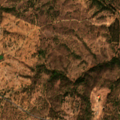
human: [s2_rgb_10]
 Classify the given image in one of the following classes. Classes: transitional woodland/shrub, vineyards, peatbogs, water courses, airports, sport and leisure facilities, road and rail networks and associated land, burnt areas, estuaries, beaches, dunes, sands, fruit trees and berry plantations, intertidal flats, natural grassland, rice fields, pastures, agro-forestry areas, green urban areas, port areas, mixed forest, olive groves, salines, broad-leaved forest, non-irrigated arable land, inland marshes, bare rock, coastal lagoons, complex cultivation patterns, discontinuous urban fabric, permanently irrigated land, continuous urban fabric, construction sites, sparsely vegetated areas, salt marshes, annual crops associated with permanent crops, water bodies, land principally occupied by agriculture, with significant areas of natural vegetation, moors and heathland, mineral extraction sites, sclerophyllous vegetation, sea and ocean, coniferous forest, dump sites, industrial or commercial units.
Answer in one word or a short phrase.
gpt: agro-forestry areas, broad-leaved forest